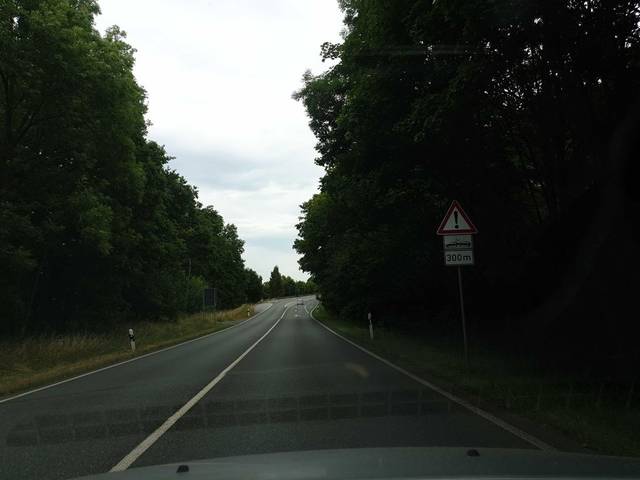
Region: Germany
Coordinates: 50.501, 12.198